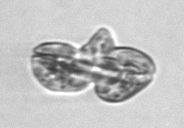
Label: Karenia